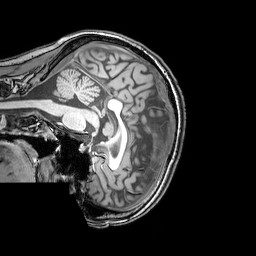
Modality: T1w
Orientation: sagittal
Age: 24
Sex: female
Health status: healthy
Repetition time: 0.081 s
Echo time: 0.037 s